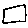
Label: square